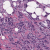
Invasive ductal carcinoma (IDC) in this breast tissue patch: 1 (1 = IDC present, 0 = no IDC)